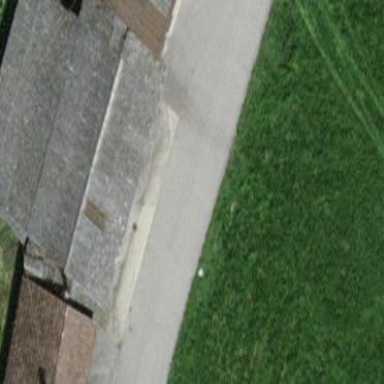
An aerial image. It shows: Shed.